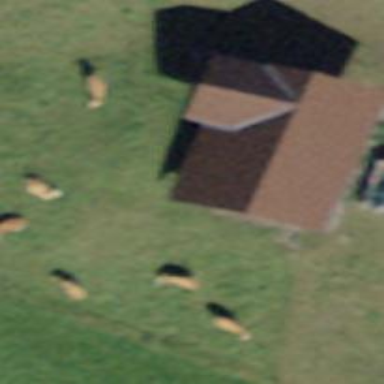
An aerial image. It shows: Rural barn.